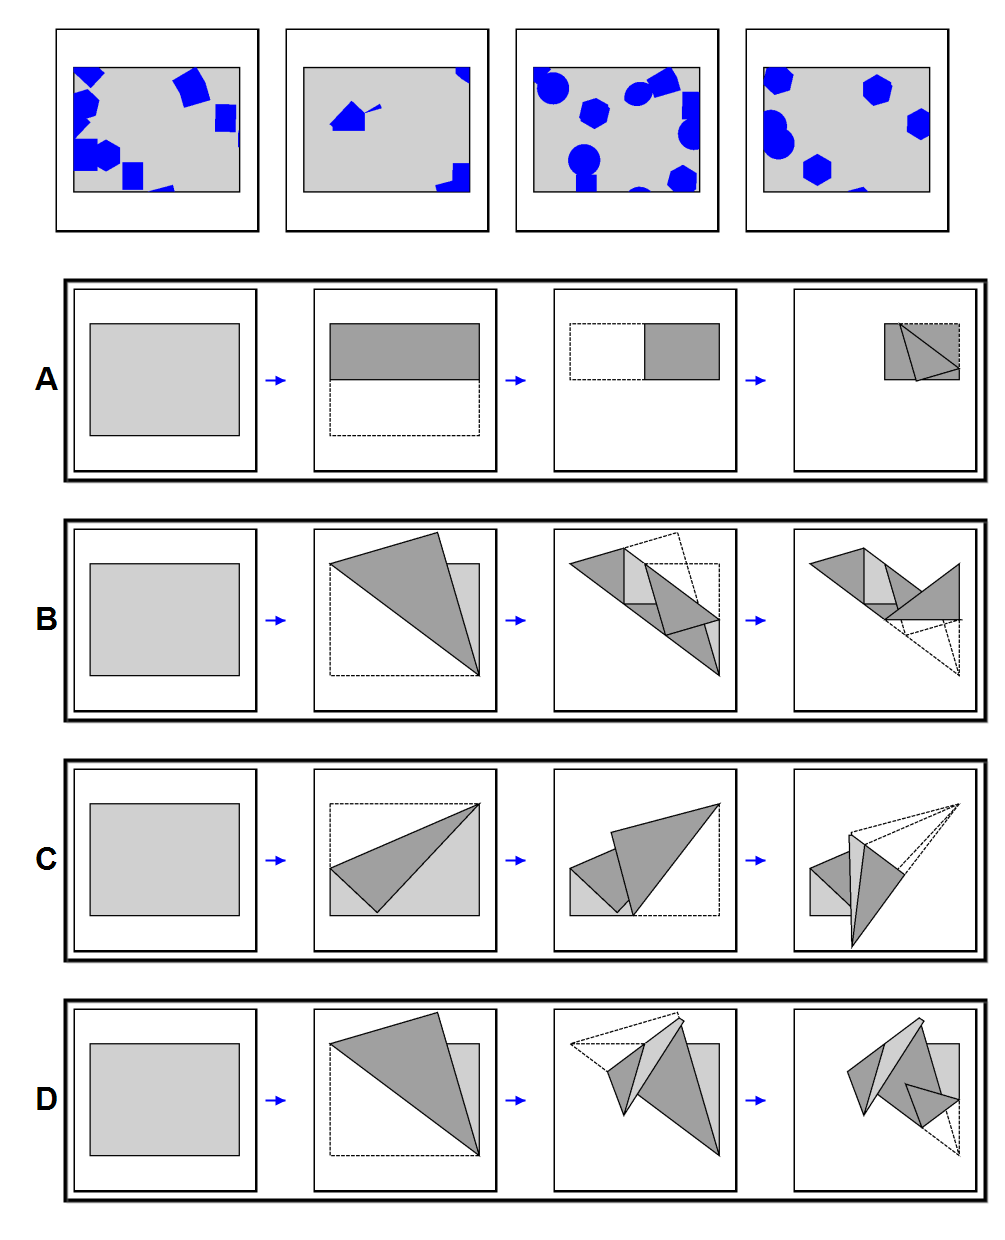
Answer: C